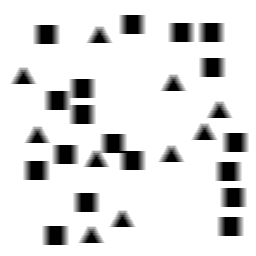
Squares: 18
Triangles: 10
Stars: 0
Total shapes: 28